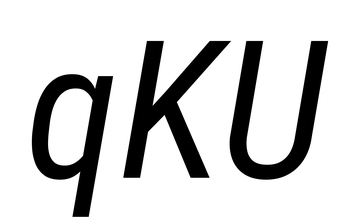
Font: Roboto-Italic_Condensed_Italic